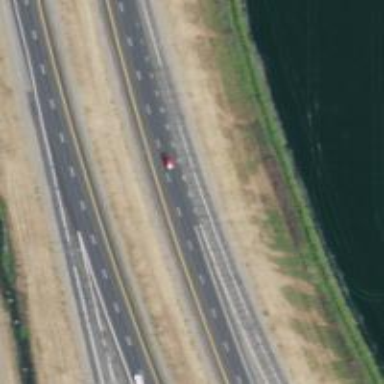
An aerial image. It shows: View of motorway.